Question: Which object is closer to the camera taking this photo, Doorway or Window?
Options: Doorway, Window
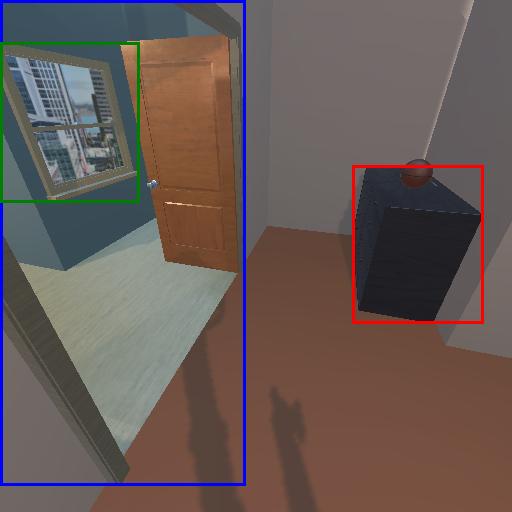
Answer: Doorway